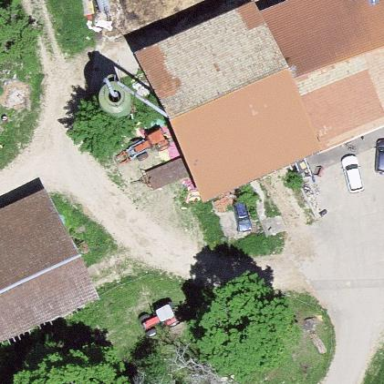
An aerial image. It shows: Farm building.